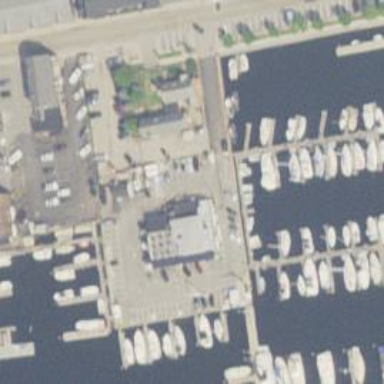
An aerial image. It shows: Man-made pier.